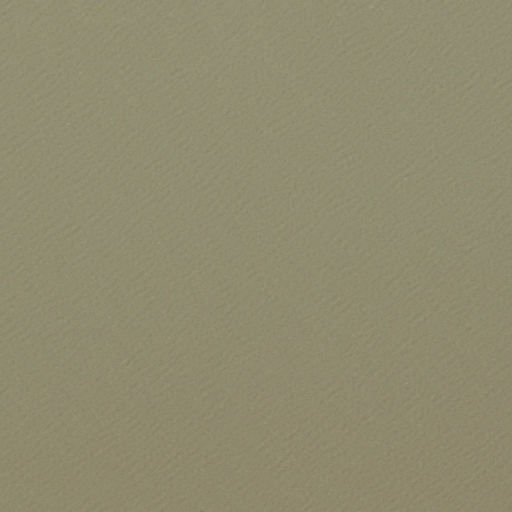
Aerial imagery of island in Louisiana named Rabbit Island containing only open water